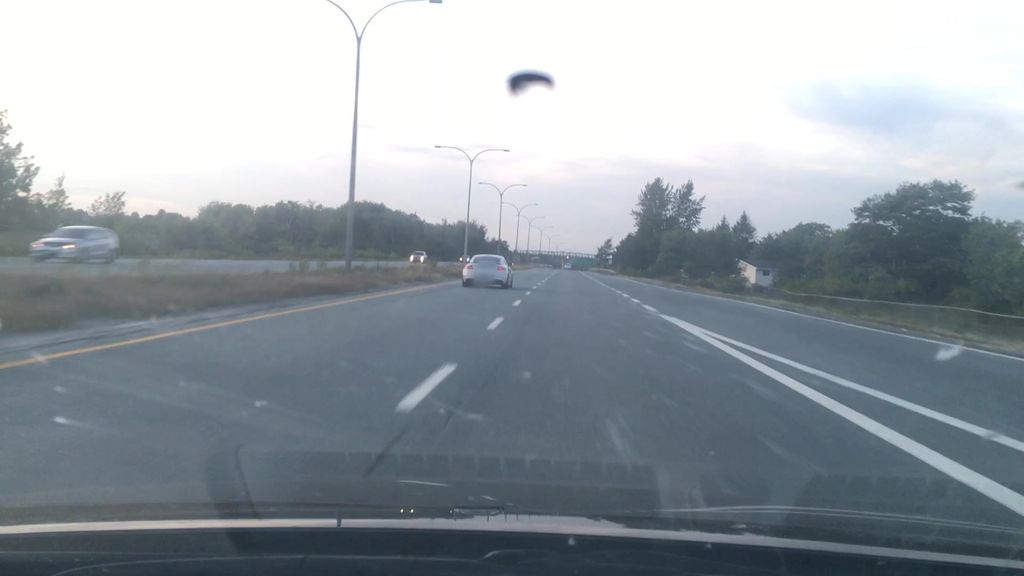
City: halifax